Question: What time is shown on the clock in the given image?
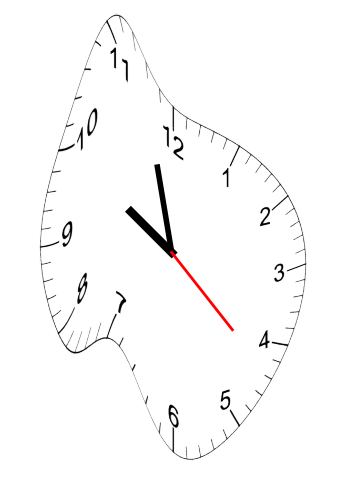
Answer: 09:57:22